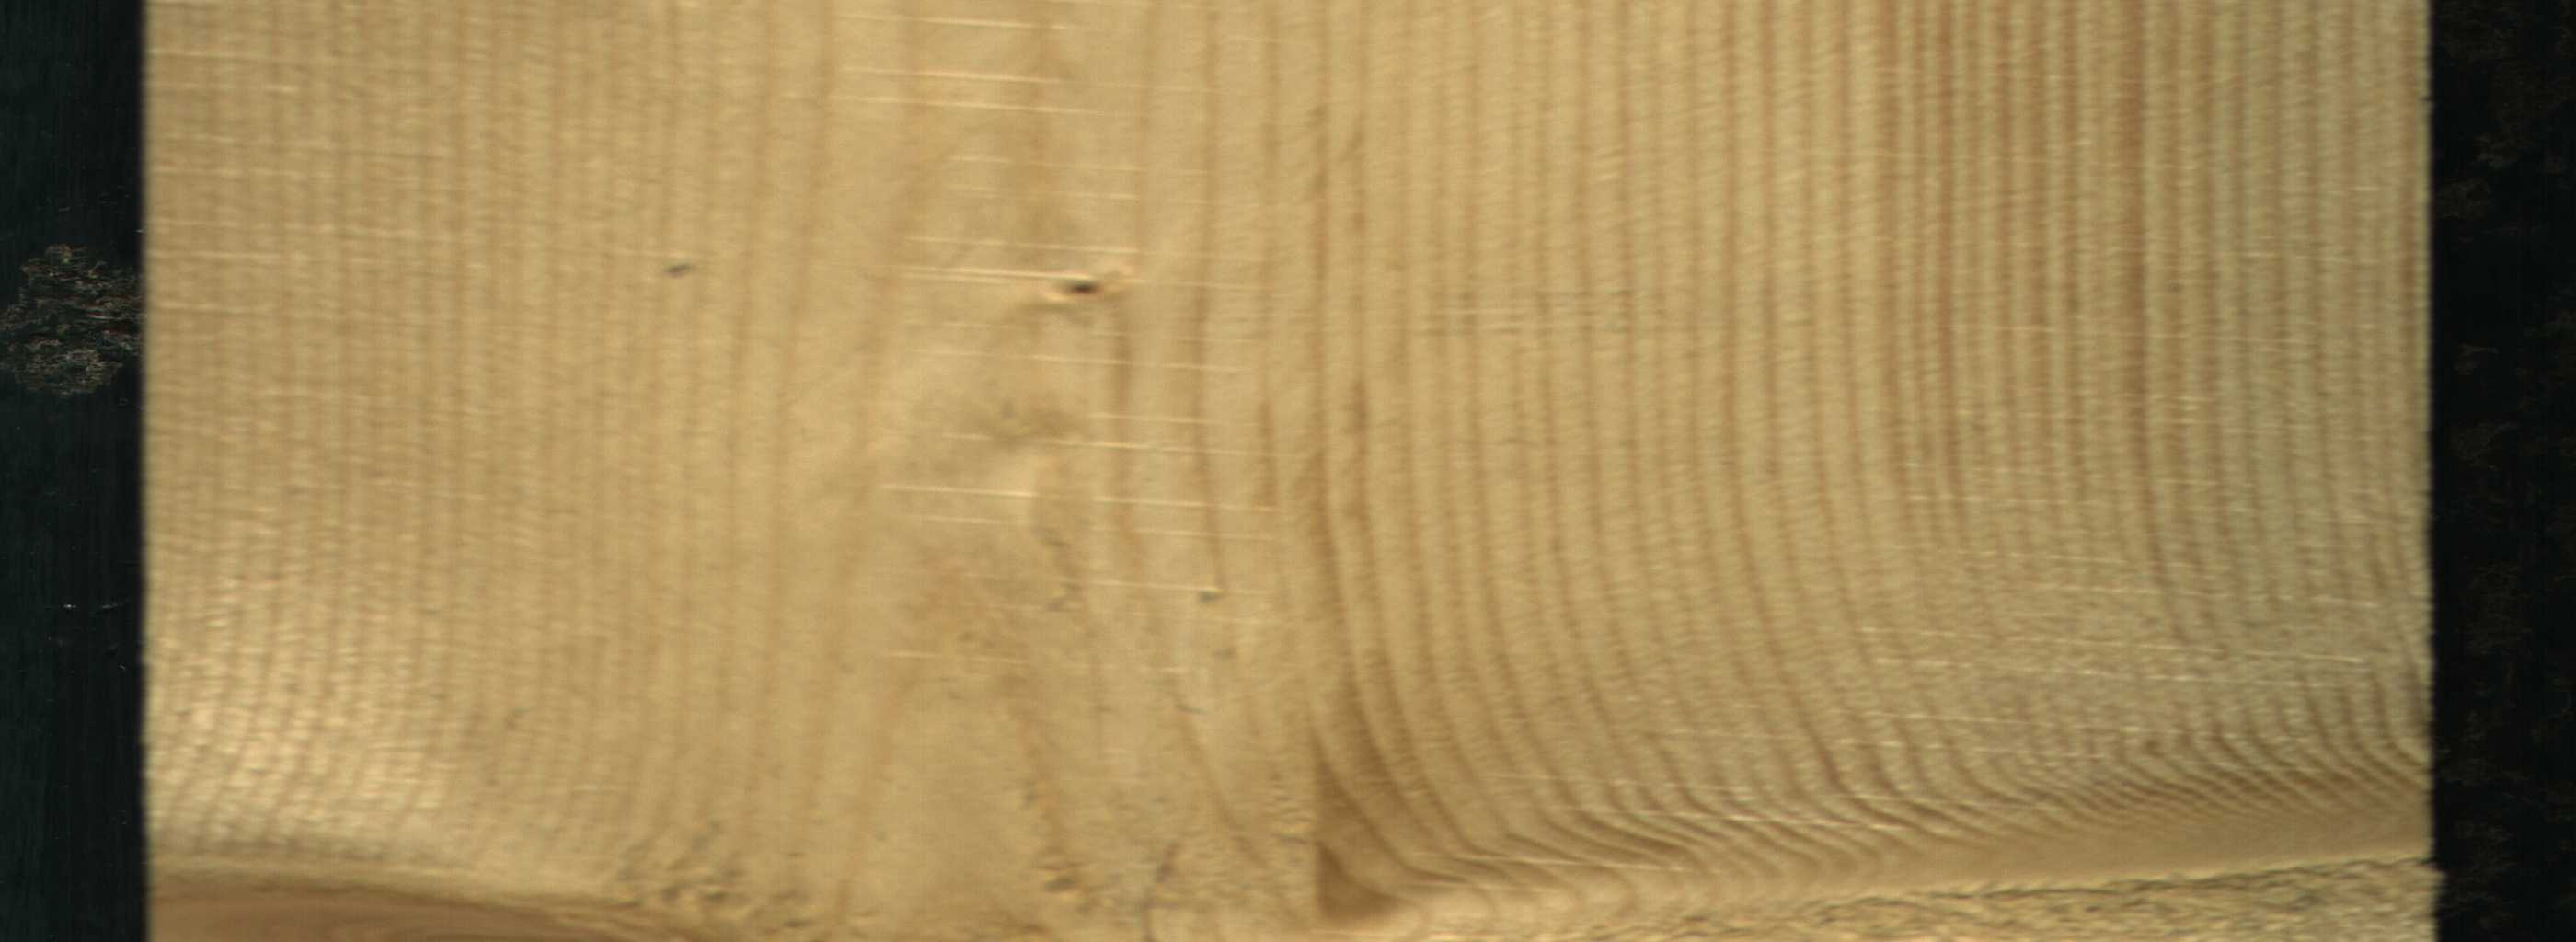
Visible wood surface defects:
Live_Knot
Live_Knot
Live_Knot